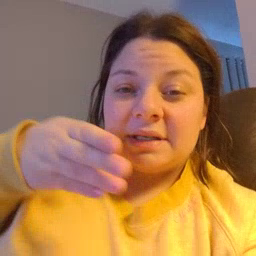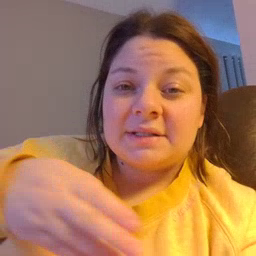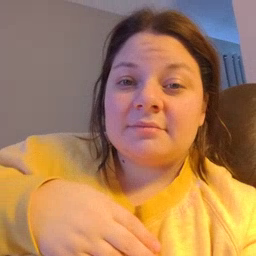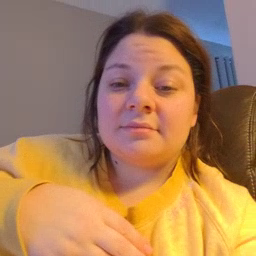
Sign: jeans